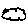
Label: cloud